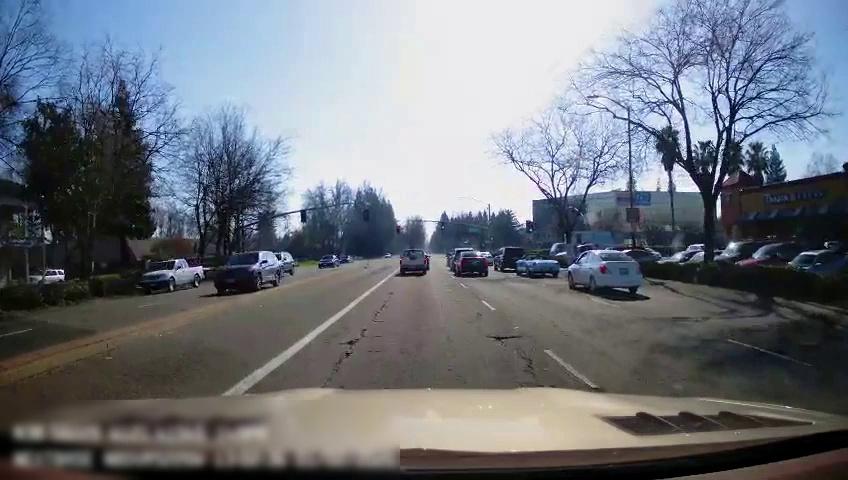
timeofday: Day
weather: Sunny
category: Drivable Space
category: Vehicles | Car
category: Vehicles | SUV
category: Vehicles | SUV
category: Vehicles | Car
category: Vehicles | Truck
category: Vehicles | SUV
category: Vehicles | Car
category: Vehicles | SUV
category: Vehicles | Car
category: Vehicles | Car
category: Vehicles | SUV
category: Vehicles | SUV
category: Vehicles | Car
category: Vehicles | Car
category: Vehicles | Car
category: Vehicles | Truck
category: Vehicles | SUV
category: Vehicles | Truck
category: Vehicles | SUV
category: Vehicles | Car
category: Vehicles | Car
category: Lanes | Current Lane
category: Lanes | Alternate Lane
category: Lanes | Current Lane
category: Traffic | Lights